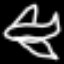
Label: airplane